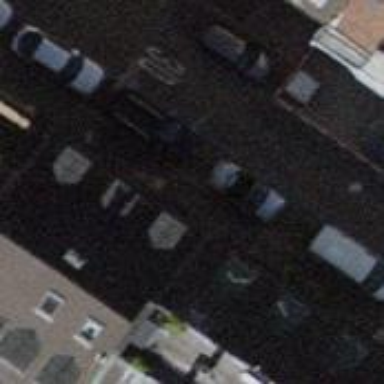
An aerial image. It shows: Parking lane for vehicles.